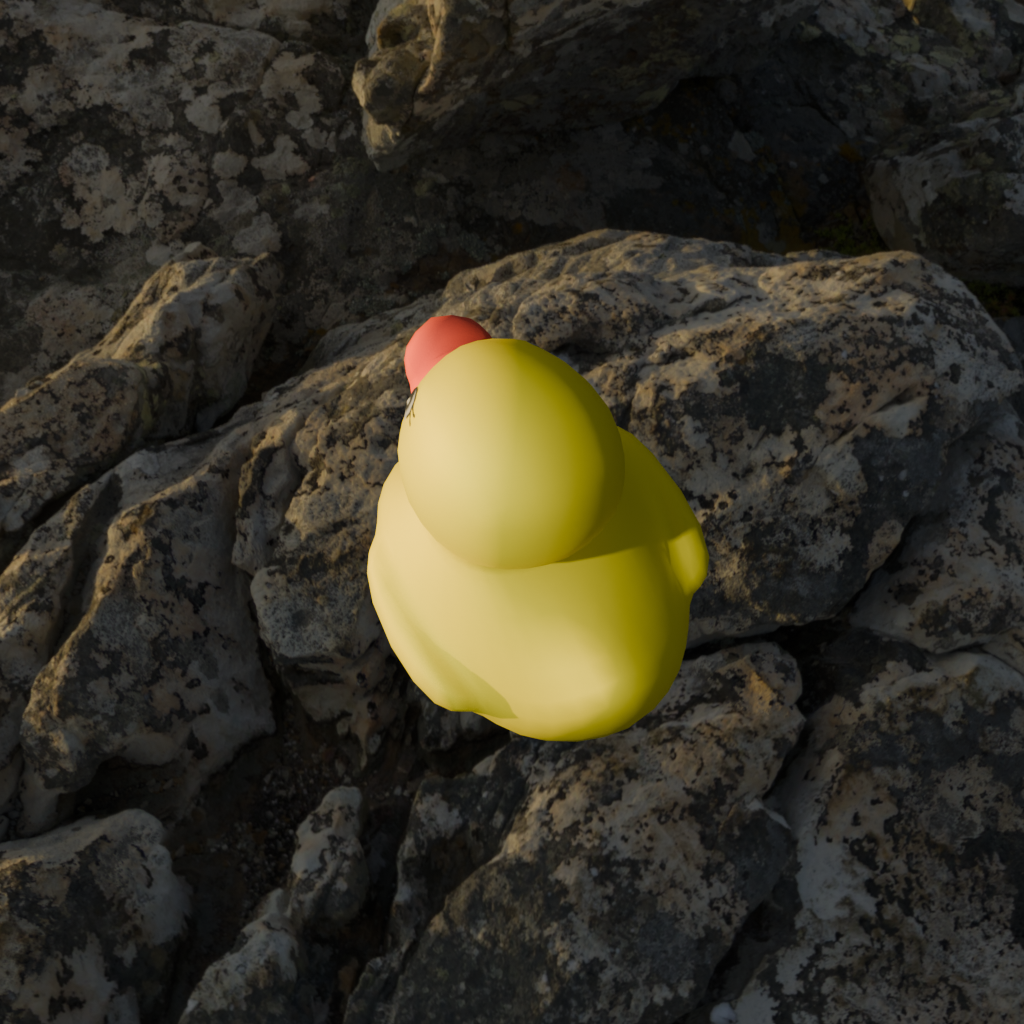
an image of a yellow rubber duck seen from <back_left_top> in a golden sunset over rocky mountains.